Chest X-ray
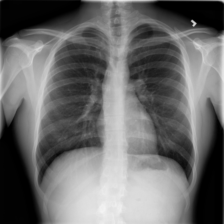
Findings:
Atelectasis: negative
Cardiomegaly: negative
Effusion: negative
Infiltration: negative
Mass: negative
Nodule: negative
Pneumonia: negative
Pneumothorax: negative
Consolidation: negative
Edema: negative
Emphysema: negative
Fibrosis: negative
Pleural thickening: negative
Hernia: negative